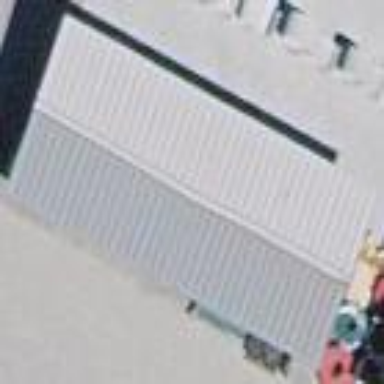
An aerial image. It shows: View of roof of building.